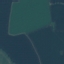
Land use / land cover class: AnnualCrop